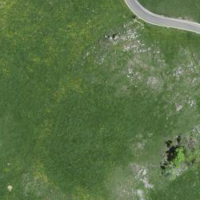
EUNIS habitat code: 23
Species observed at this site:
Campanula glomerata